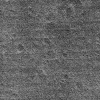
Atmospheric dust classification: not_dusty